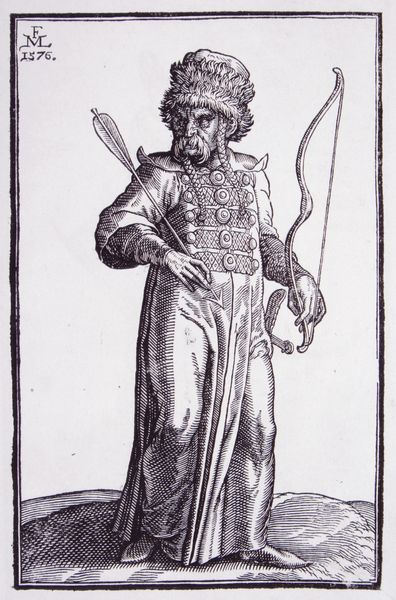
Titel: Tartar
Künstler: Melchior Lorck
Standort: Berlin
Institution: Kunstbibliothek
Schlagwörter: kopf, mann, weiß, grau, hintergrund, hut, kleid, nase, schwarz, zeichnung, blick, rock, bart, mütze, schnurrbart, augen, falten, gesicht, kragen, mensch, pelz, rahmen, stehen, vollbart, bildnis, herr, hände, portrait, porträt, signatur, hügel, boden, gewand, kostüm, mantel, pose, knopf, beine, fell, kopfbedeckung, füße, holzschnitt, bogen, haltung, schuhe, zöpfe, fels, grafik, graphik, spitz, muskeln, finster, grimmig, faltenwurf, kontrapost, knie, schenkel, knöpfe, schnauzer, orient, druck, schwarz-weiß, monogramm, schraffur, radierung, stich, schwert, säbel, uniform, soldat, spitzbart, tracht, harnisch, krieger, zwerg, schwertgriff, bänder, kupferstich, schütze, zorn, pfeil, schließe, zar, bogenschütze, osmane, seitwärts, seriendruck, kreuzschraffur, schließen, spitze schuhe, germane, tartar, fm, 1576, ofeil, pfeil b, hanisch, zöpfe mann, eml